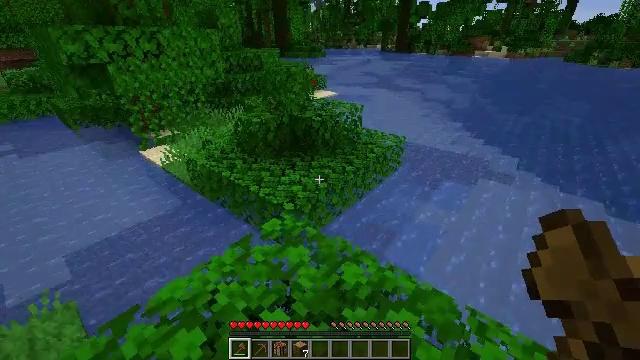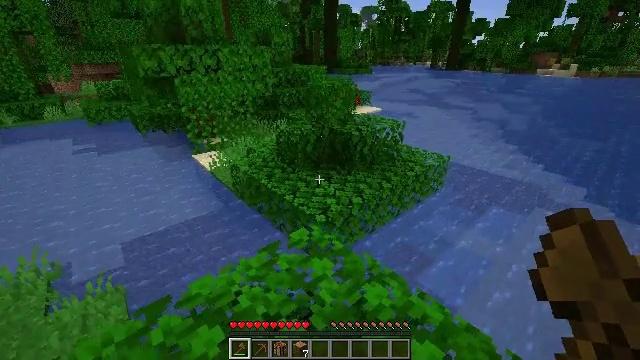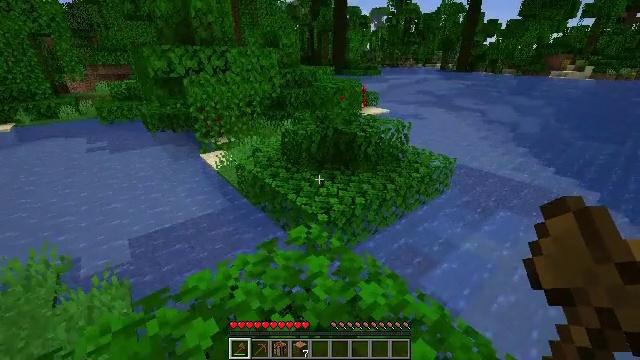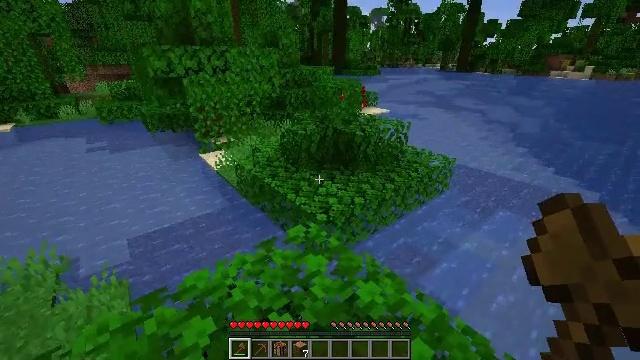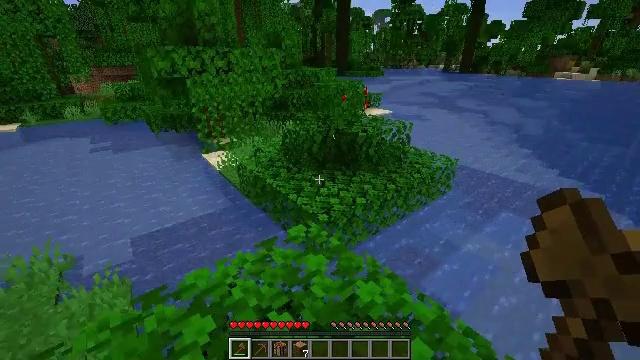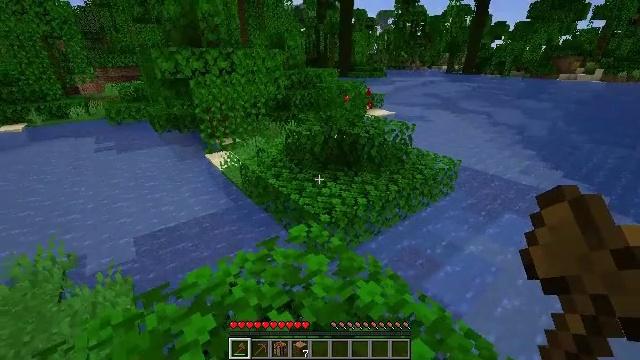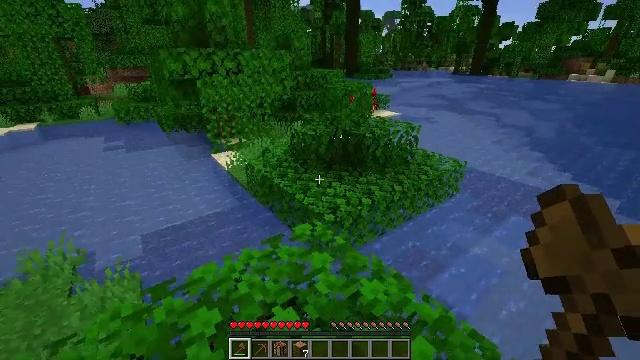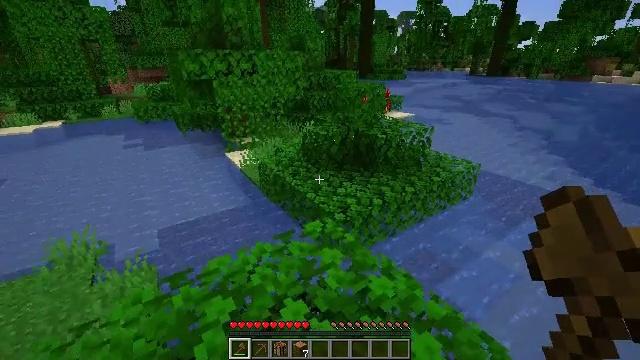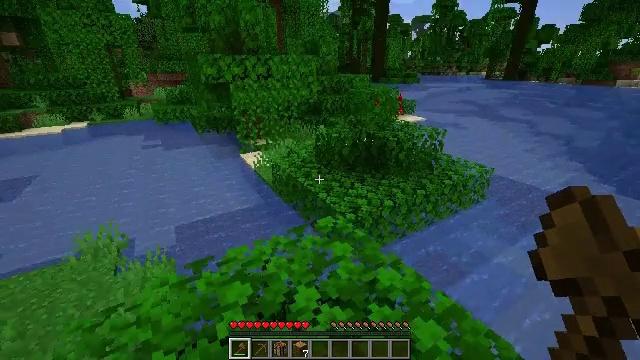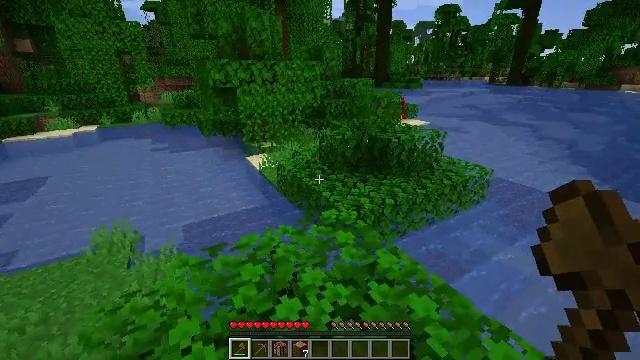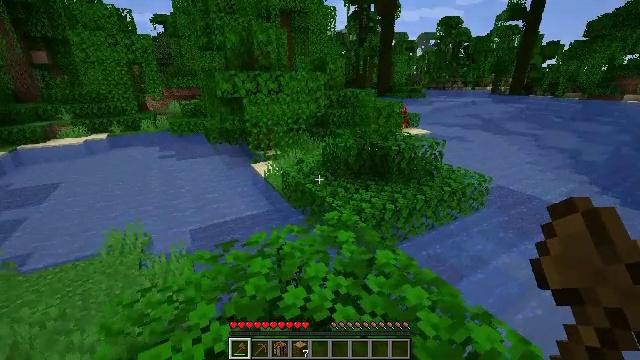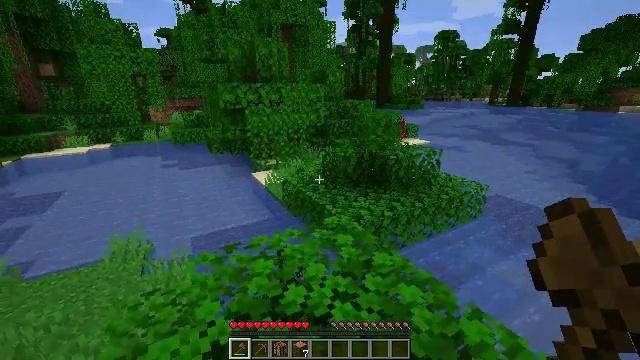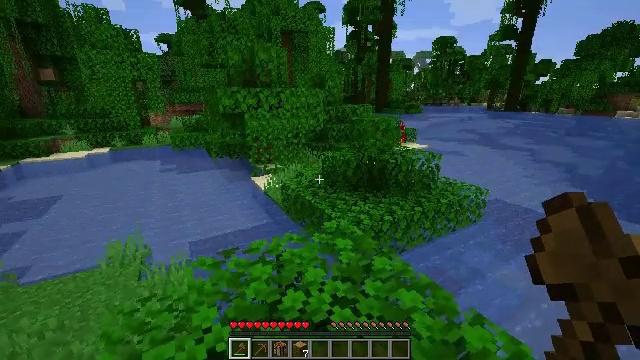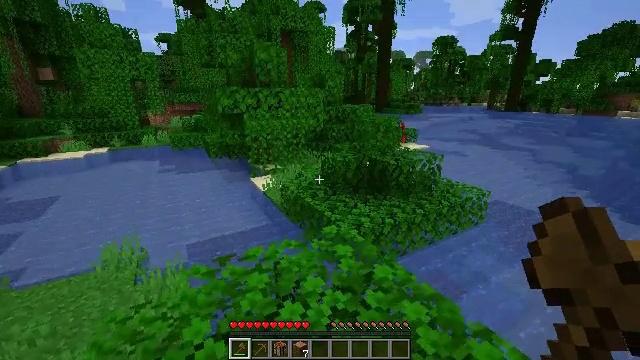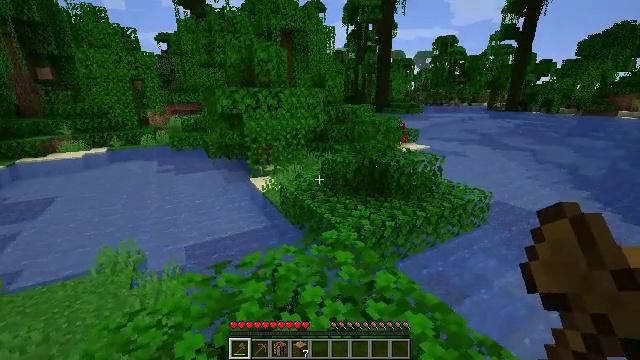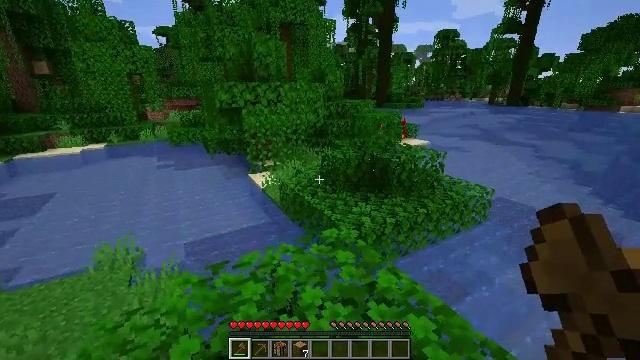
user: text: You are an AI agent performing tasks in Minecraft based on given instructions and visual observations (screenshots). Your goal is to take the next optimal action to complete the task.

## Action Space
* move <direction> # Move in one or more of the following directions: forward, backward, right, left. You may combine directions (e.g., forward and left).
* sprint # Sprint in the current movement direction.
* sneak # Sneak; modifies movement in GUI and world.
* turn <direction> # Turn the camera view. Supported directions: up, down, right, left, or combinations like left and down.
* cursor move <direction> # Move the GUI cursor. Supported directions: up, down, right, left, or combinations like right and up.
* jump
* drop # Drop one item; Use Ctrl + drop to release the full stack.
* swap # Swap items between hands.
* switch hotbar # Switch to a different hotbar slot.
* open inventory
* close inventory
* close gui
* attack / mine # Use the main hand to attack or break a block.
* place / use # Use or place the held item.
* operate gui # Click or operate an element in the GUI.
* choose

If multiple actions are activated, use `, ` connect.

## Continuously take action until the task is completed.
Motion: motion action
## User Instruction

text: Gather cocoa beans from the pod.
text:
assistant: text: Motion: turn left and up
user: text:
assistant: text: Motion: turn left
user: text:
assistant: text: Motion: no_op
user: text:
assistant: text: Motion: no_op
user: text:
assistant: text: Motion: no_op
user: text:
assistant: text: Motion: move back, turn left
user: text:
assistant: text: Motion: move back, turn left
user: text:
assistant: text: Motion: move back, turn left
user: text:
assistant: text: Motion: move back, turn up
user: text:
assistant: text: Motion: move back, turn up
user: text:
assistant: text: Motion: turn up
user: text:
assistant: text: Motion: move forward
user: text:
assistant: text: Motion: move forward
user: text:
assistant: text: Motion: move forward
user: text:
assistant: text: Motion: turn down
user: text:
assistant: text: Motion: move forward
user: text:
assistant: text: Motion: move forward
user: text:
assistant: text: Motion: move forward, turn right
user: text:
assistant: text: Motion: move forward, turn right and down
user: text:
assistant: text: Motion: move forward, turn right and down
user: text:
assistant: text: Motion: move forward
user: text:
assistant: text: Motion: move forward
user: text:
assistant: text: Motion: move forward
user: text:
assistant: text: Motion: move forward
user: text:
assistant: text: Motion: move forward
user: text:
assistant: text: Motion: move forward
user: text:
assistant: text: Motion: move forward, jump
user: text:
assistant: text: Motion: move forward, jump
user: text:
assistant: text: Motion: move forward, jump
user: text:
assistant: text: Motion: move forward, jump